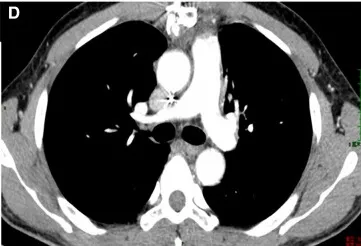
CT in the 7-month follow-up CT, computed tomography.
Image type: radiology (ct)